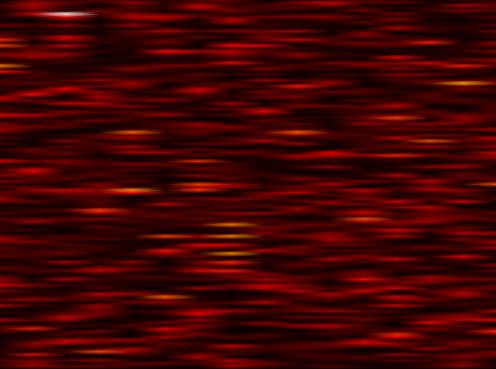
Label: OFDM